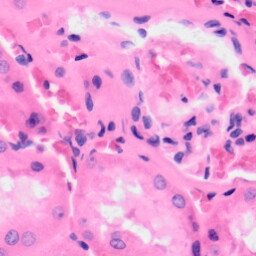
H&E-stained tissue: Kidney